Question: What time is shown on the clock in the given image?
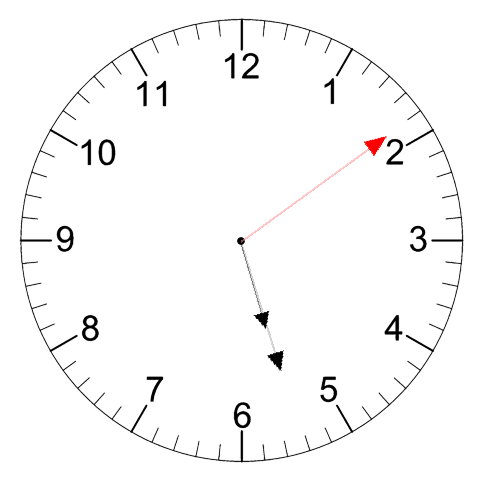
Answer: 05:27:09